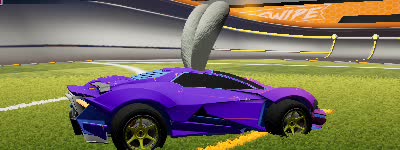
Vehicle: werewolf